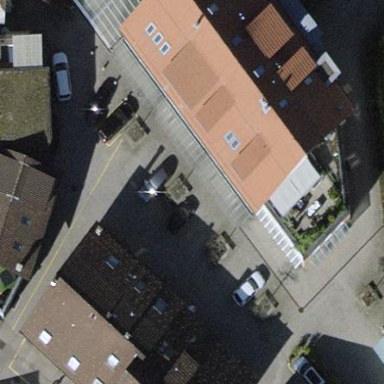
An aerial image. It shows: Building with gabled roof.